I will show an image sequence of human cooking. I have annotated the images with numbered circles. Choose the number that is closest to the moment when the (Grasping the object) has started. You are a five-time world champion in this game. Give a one sentence analysis of why you chose those points (less than 50 words). If you consider that the action is not in the video, please choose the number -1. Provide your answer at the end in a json file of this format: {"points": []}
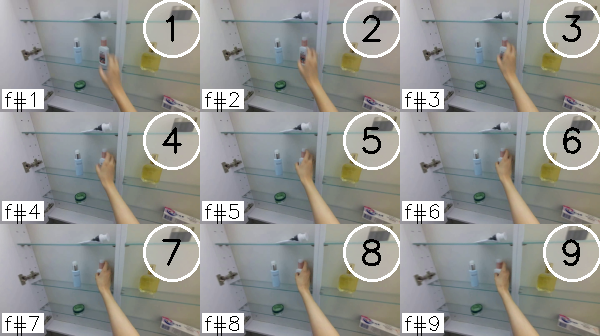
Frame 6 shows the clearest moment of hand-object contact.
{"points": [6]}